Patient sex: F
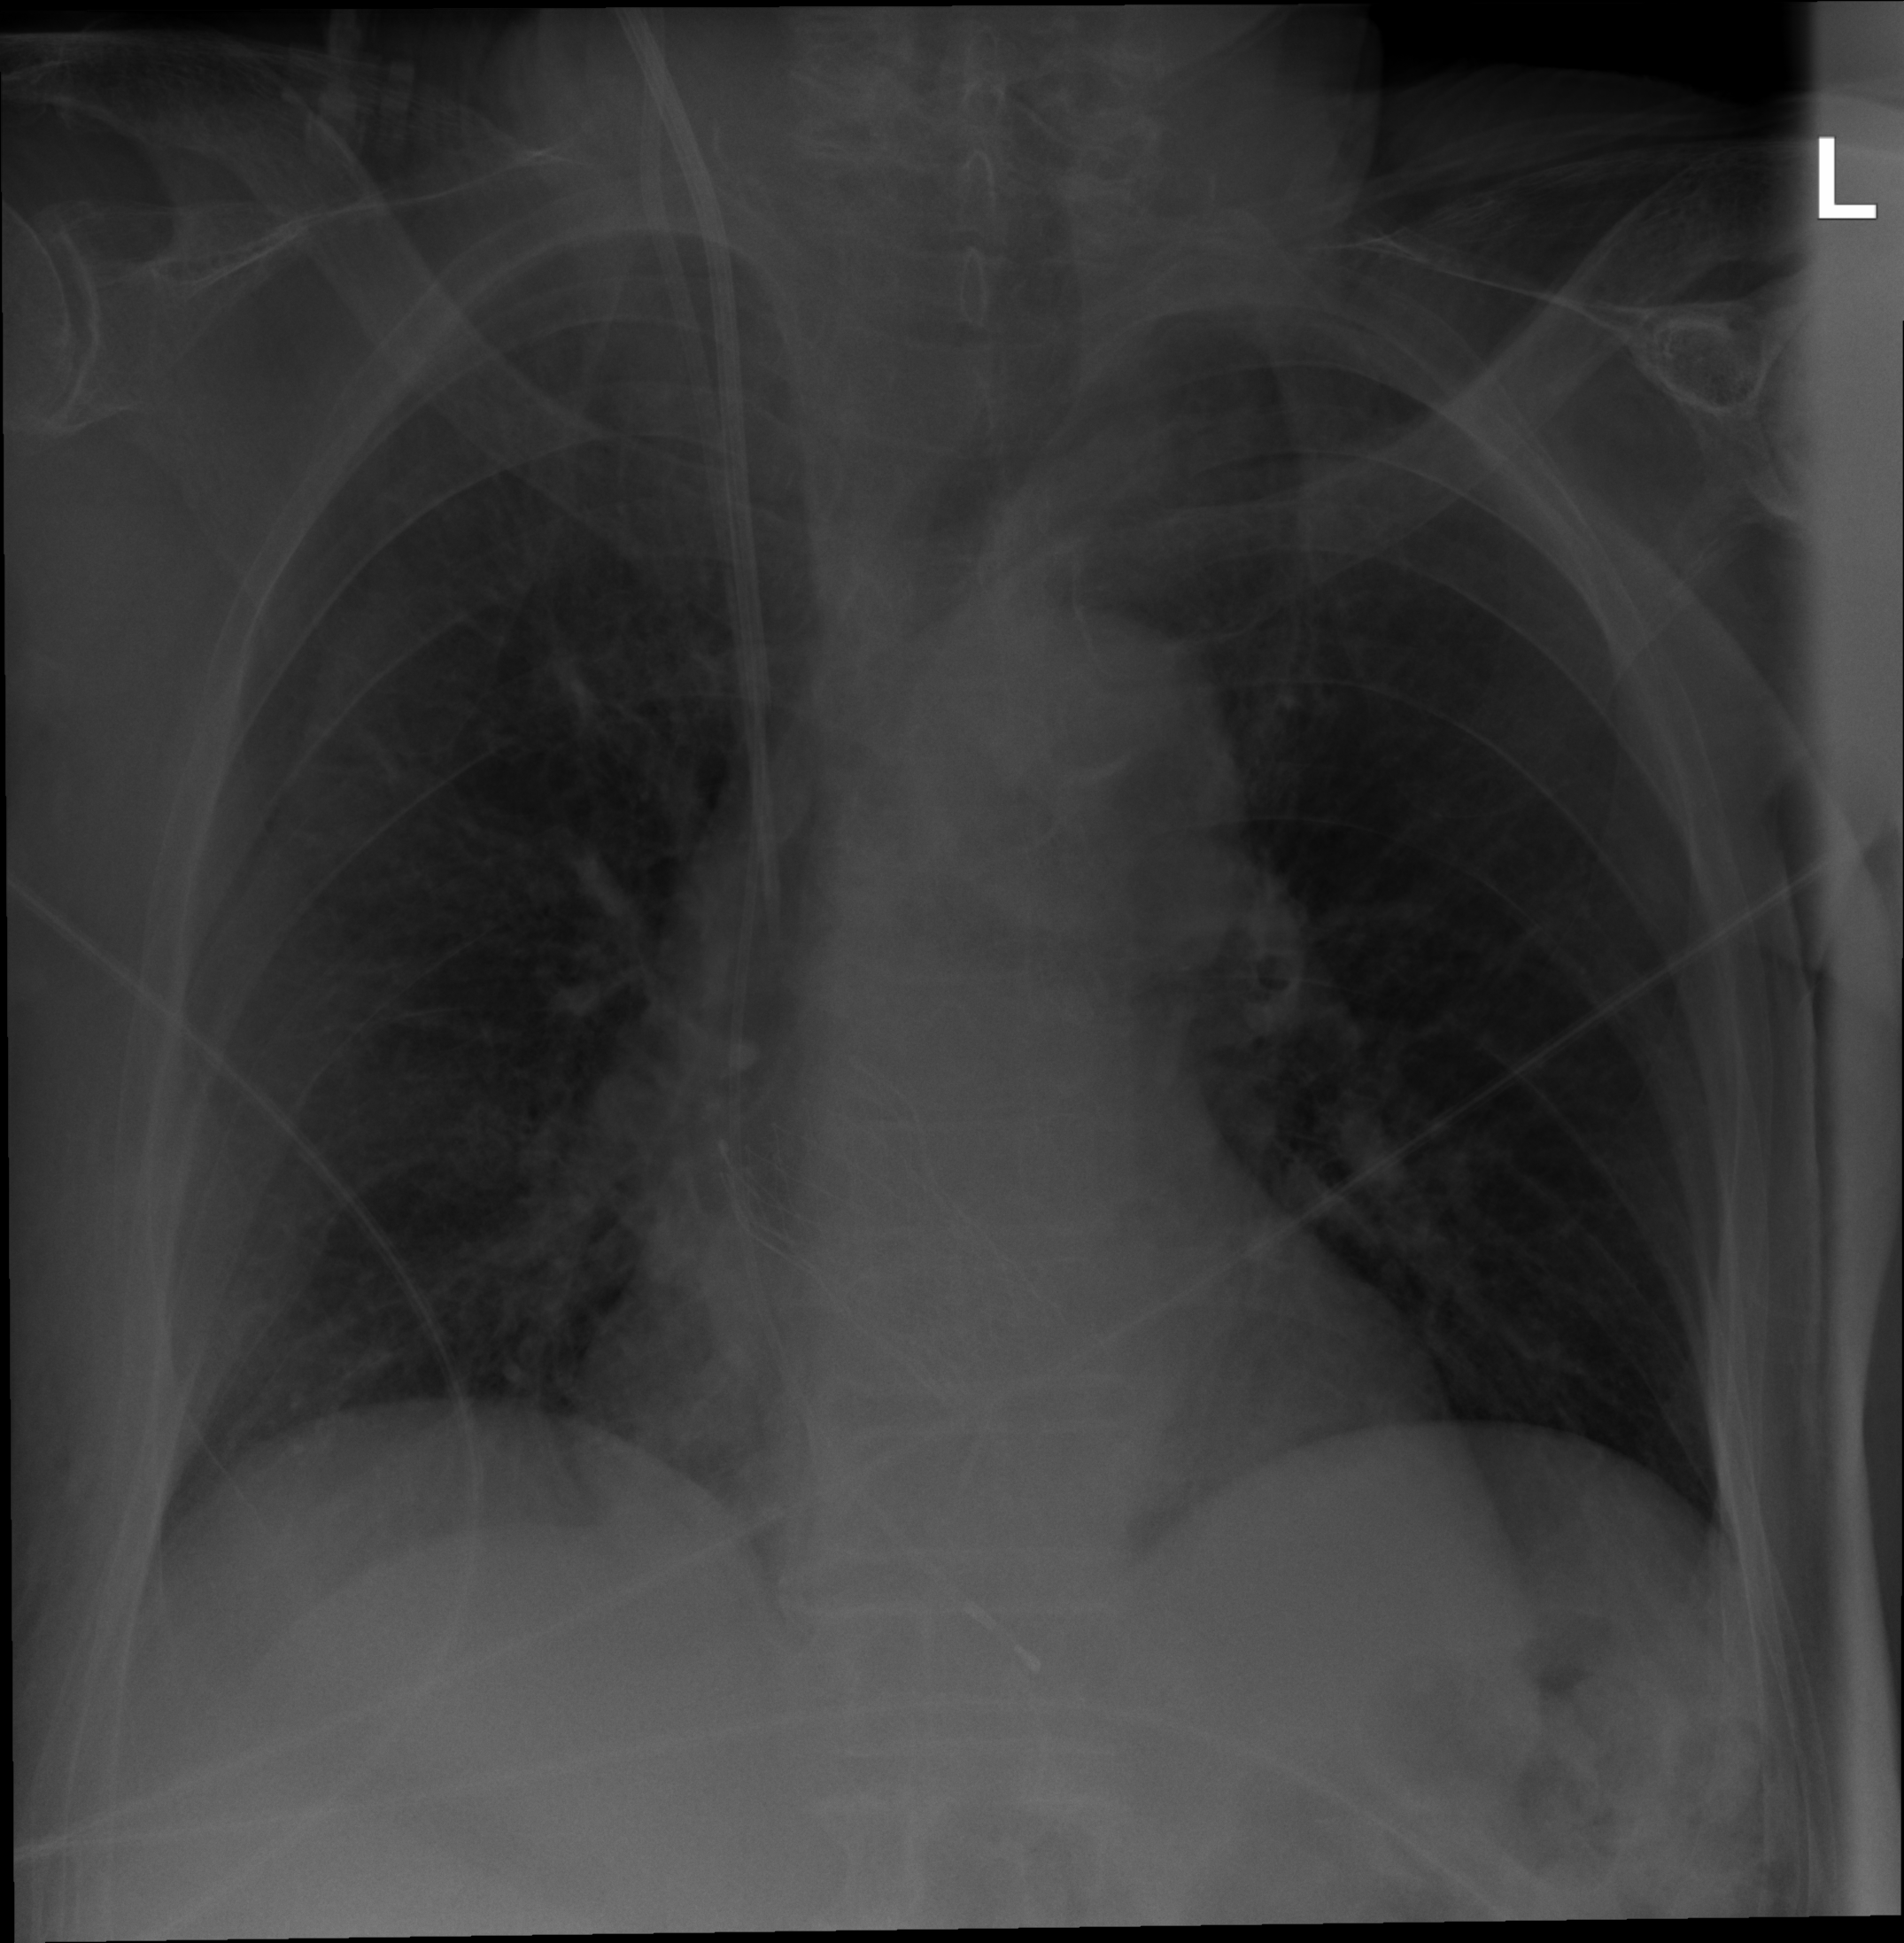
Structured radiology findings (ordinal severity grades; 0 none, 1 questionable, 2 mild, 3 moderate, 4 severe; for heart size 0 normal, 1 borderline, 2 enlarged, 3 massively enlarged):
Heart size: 0
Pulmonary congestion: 0
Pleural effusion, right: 0
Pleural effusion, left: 0
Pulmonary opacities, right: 0
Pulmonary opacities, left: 0
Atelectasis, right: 2
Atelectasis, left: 2